Question: i am working on Android project using Eclipse
'''
Eclipse IDE for Java Developers
Version: Indigo Service Release 1
Build id: 20110916-0149
'''
so when i try to debug the code after few step over (f6) the code i get this windows and after that it does not do anything... what should i do to fix this? anybody?

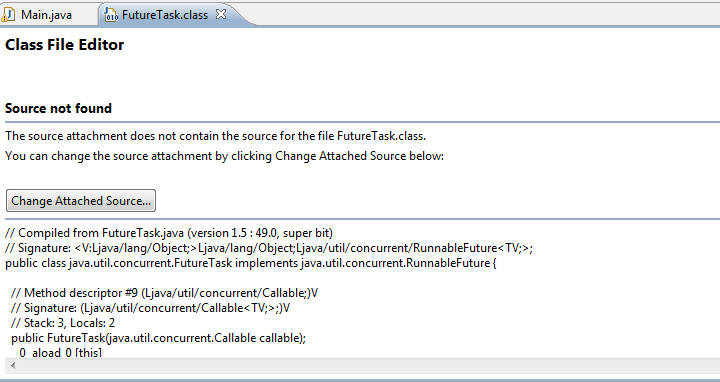
Answer: This is not really an error.
FutureTask.java is not your code and actually included in some third party library (or in other project). You only has the .class inside the jar.
Since it's not your code, i believe you should not really need to debug in this FutureTask level. You can just do a step up.
However if you to debug it, you should attach the project/source code where the FutureTask is located by clicking "Change Attached Source..." If it's a third party, usually there is a source project in the same place you download the jar. If it's your other project, just point the source to your other project.